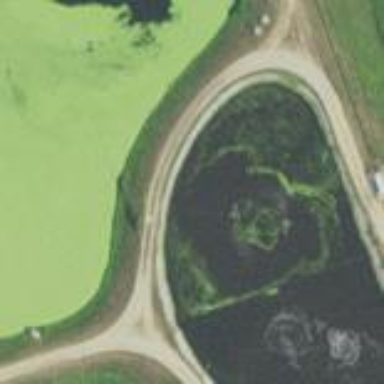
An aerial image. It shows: Wastewater basin surrounded by water.